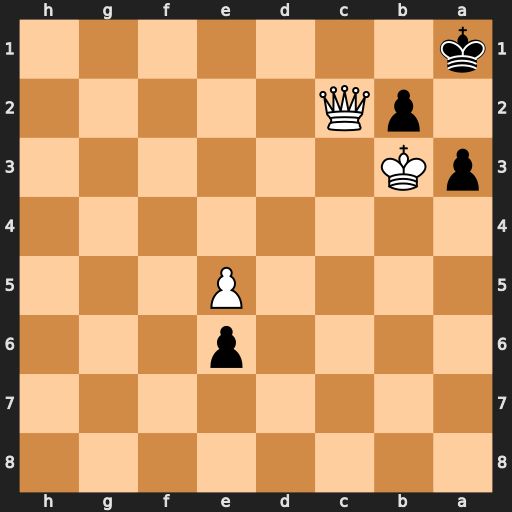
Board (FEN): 8/8/4p3/4P3/8/pK6/1pQ5/k7
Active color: b
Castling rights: -
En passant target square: -
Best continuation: b1=Q+ Qxb1+ Kxb1 Kxa3 Kc2